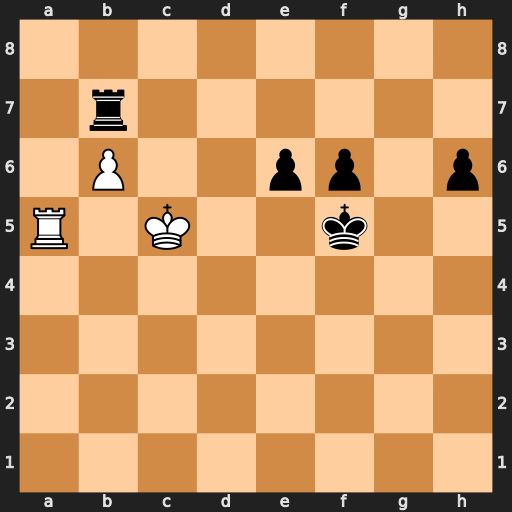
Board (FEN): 8/1r6/1P2pp1p/R1K2k2/8/8/8/8
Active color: w
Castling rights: -
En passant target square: -
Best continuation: Kc6+ e5 Kxb7